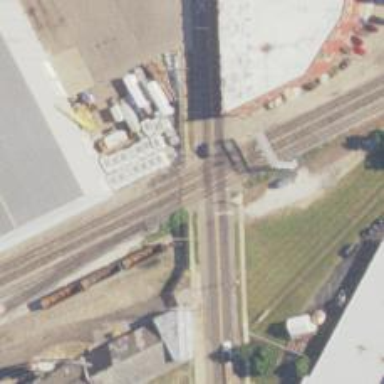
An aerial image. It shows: Crossing for the railway.